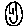
Label: smiley face